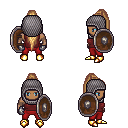
a pixel art fantasy rpg character, male body template, human, dark skin, maroon sleeveless shirt, red pants, light blonde extra-long topknot hairstyle, chain hood, metal gloves, gold boots, shield, four views (front, back, left, right), 2x2 character sprite sheet, small pixel art, hard edges, no anti-aliasing